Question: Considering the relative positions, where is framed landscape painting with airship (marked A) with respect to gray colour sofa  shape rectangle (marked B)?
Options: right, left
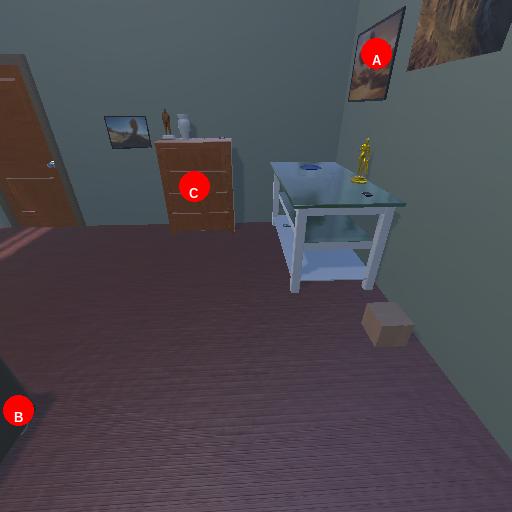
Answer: right